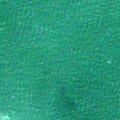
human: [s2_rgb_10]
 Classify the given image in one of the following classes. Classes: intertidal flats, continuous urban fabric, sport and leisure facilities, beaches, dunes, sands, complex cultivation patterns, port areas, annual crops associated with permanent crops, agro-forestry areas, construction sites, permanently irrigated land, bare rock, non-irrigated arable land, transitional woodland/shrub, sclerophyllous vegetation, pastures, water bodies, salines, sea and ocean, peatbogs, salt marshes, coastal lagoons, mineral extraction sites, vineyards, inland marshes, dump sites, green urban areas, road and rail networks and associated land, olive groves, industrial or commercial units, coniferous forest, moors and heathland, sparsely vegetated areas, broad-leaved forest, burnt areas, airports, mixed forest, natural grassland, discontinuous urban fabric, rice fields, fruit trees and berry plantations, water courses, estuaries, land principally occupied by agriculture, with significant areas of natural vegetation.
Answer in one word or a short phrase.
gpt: sea and ocean